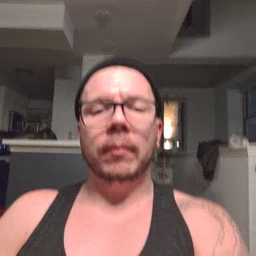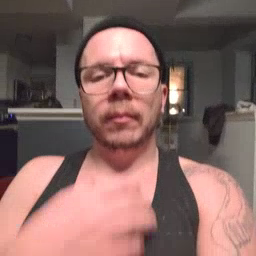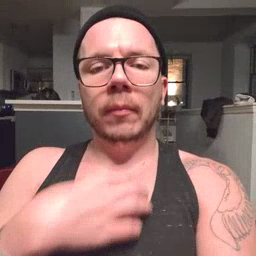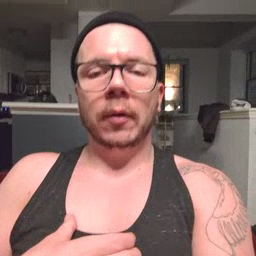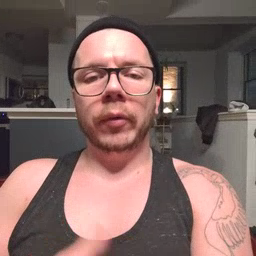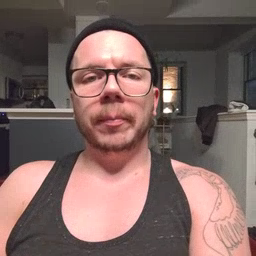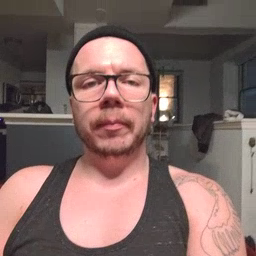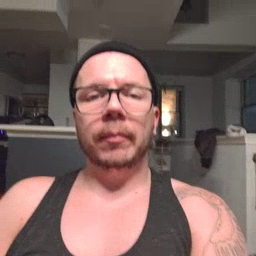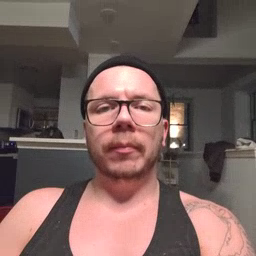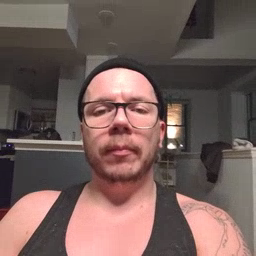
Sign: hungry